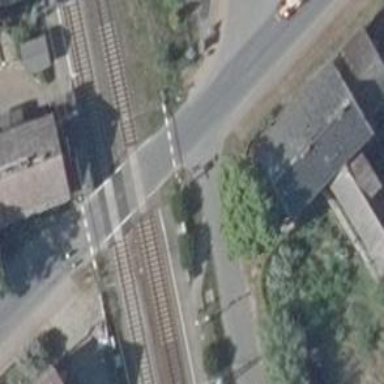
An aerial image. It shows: Level crossing with full barrier and saltire marking.